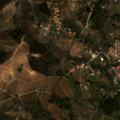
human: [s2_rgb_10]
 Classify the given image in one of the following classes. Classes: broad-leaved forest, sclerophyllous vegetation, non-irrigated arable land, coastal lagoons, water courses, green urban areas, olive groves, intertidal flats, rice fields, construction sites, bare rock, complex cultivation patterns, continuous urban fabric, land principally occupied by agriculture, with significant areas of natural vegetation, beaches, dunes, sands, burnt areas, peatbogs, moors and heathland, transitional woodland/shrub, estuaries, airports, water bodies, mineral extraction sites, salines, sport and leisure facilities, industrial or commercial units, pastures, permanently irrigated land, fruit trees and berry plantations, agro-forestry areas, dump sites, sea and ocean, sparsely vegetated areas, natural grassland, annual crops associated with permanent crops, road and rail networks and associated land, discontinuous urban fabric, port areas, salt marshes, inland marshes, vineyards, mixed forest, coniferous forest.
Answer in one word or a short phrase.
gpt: continuous urban fabric, vineyards, olive groves, transitional woodland/shrub